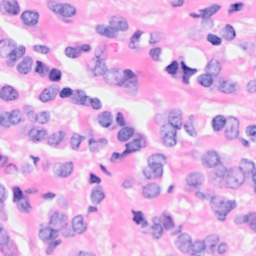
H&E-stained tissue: Breast